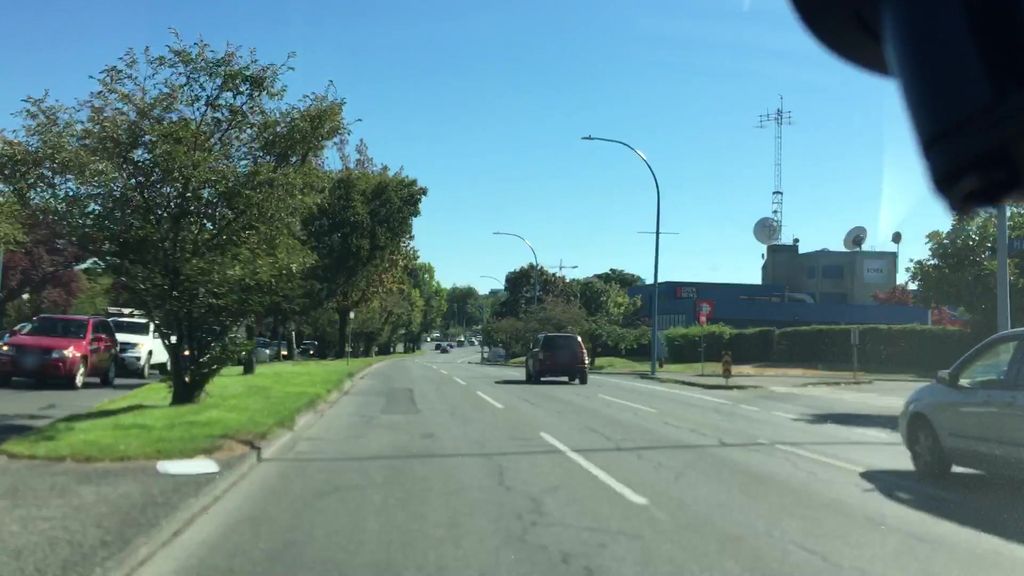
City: victoria